Question: I am working on image segmentation on a gray scale image using MATLAB. At present we have detected few edge points, which when joined together approximate to the shape of the object being detected.
I need the help in separating out only the object from the whole image. The background, i.e. the non-object area can be made fully black or white.
Please give me some hints on where to start.
It is possible to join each point with a line. How to translate the information in terms of those lines in classifying each pixel as belonging to object or background?
An example image of lungs is shown here, where the Left lung is the object and is retained as it is. The background is completely black.

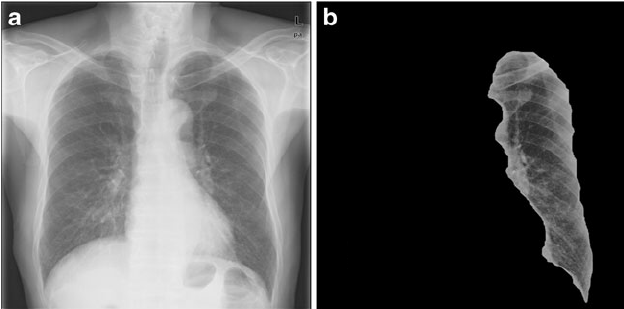
Answer: You are looking for the function poly2mask. Try
'''
help poly2mask
'''
An example use case:
'''
t=linspace(0,2*pi,100);
a=(cos(t*3)+2)*20;
x=a.*cos(t)+60;
y=a.*sin(t)+60;
bw = poly2mask(x,y,120,120);
'''